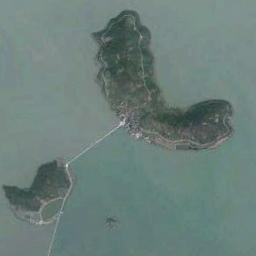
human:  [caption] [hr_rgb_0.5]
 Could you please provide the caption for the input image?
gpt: The two islands have dense vegetation and a bridge connects the two island .

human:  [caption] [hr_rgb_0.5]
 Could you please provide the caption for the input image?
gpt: There are one big and one small green irregular islands on the blue sea  The island has lush green vegetation, Mountains, And buildings such as houses .

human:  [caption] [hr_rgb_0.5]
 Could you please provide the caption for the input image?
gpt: The island in the middle is bigger .

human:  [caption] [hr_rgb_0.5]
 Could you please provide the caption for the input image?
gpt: The island on the top right is larger than the island on the bottom left .

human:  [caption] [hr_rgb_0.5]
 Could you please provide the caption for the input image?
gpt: There are two green islands between a bridge .